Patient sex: M
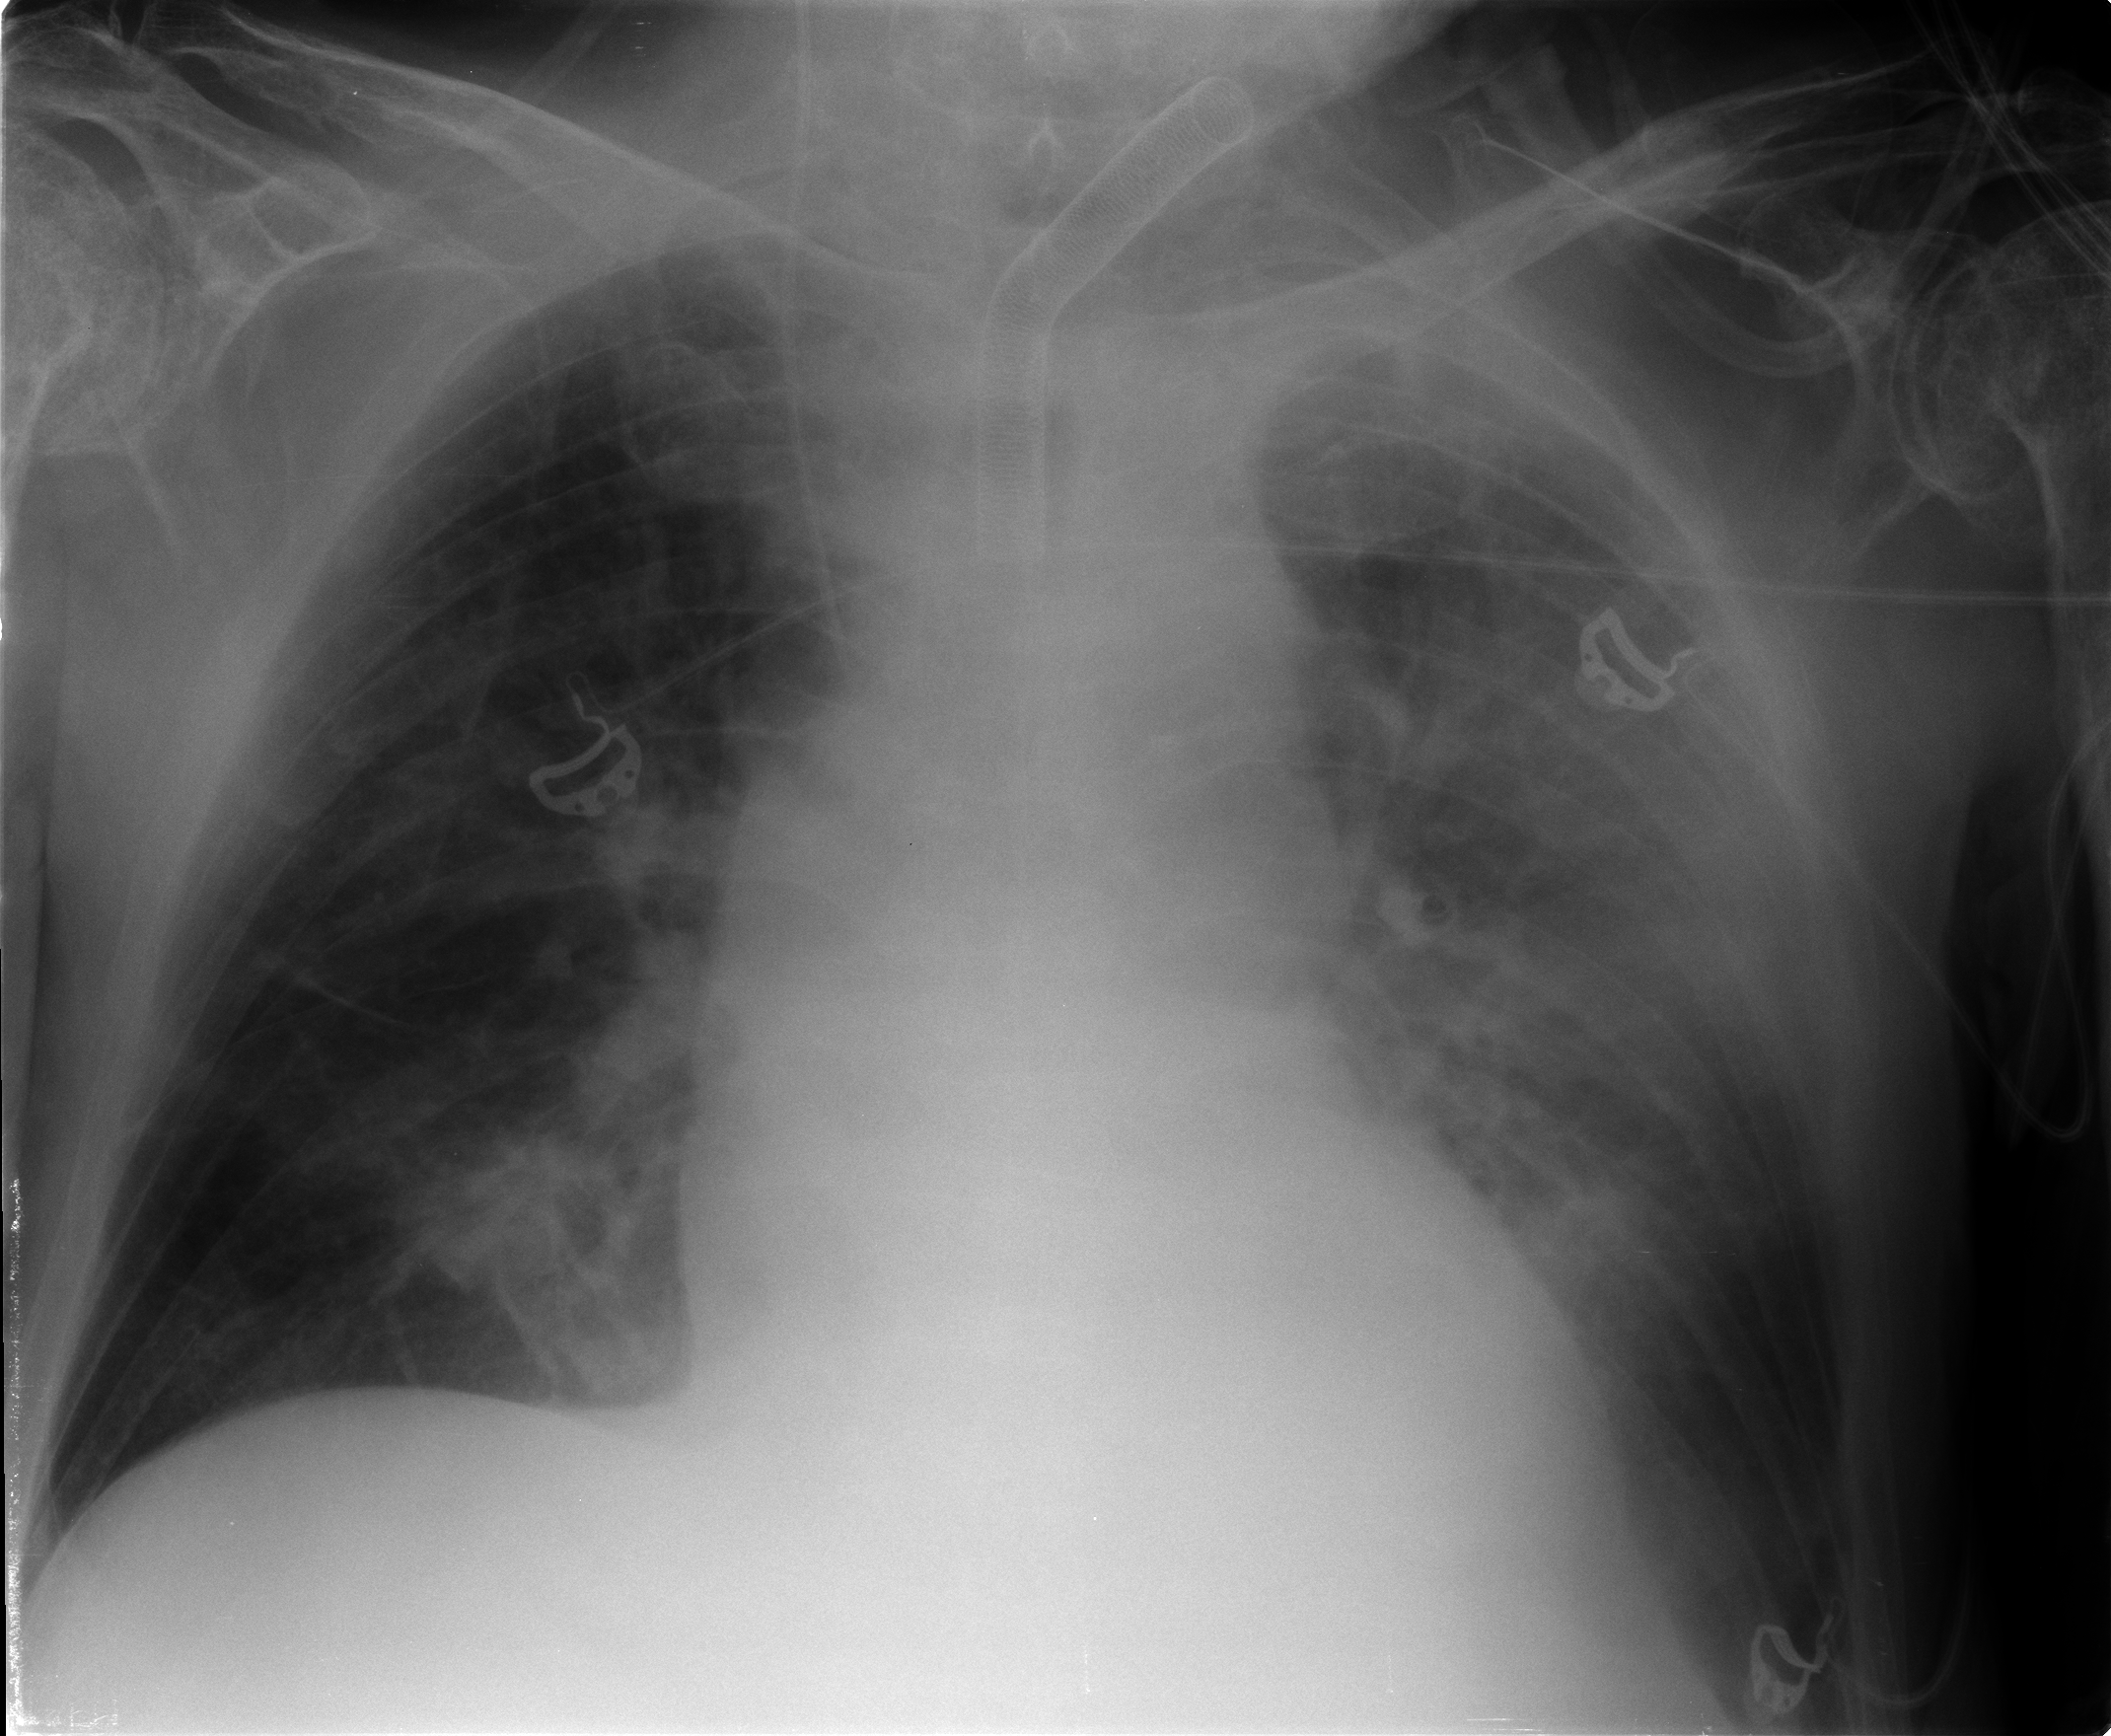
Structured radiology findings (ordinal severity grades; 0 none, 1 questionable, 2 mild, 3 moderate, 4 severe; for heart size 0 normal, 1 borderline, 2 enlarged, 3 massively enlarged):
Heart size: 2
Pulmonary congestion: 0
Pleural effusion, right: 0
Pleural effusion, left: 2
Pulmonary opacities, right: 2
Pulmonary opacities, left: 2
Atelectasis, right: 2
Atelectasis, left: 0